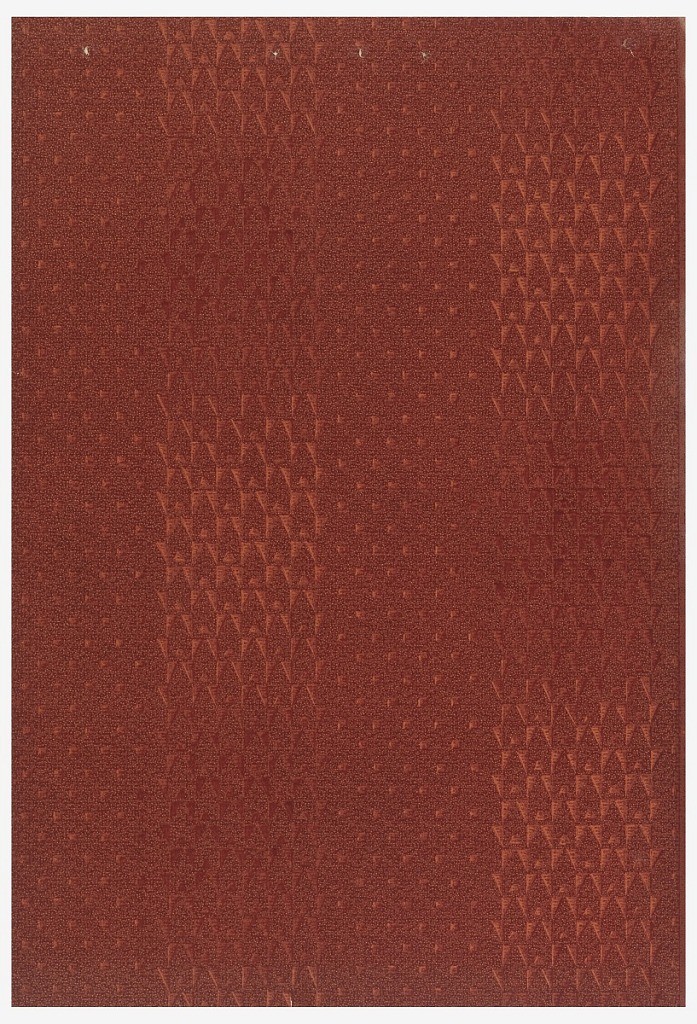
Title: Sidewall - sample
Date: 1906–08
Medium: Machine-printed on paper
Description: Textured red-terracotta paper.